Question: I have a predefined table in a mySQL database:

I am working on saving data inputted from the user to the database but I cant seem to any data to save in the database. With the following code I am trying to update the first row of the database (ID: 1 through OTHER 2: 0). What am I doing wrong?
'''
private java.sql.Connection con = null;
private PreparedStatement pst = null;
private ResultSet rs = null;
private String url = "jdbc:mysql://localhost:8889/deliveryEarn";
private String user = "root";
private String password = "root";
try {
con = DriverManager.getConnection(url, user, password);
Statement st = (Statement) con.createStatement();
st.executeUpdate("INSERT INTO incomeCalc " + "VALUES (3, 75, 6, 25, 18.50)");
con.close();
}
catch (SQLException ex) {
Logger lgr = Logger.getLogger(deliveryMain.class.getName());
lgr.log(Level.SEVERE, ex.getMessage(), ex);
}
'''
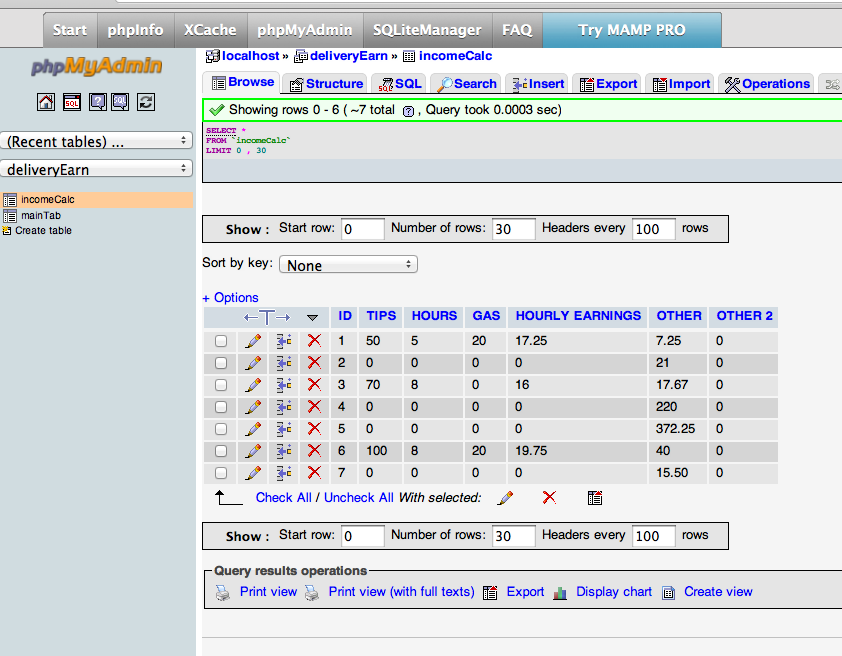
Answer: I think it will not work because the number of values is less than the number of columns in your table. What you have to do is to specify the name of columns to match the number of your values.
'''
INSERT INTO incomeCalc VALUES (3, 75, 6, 25, 18.50) // error
// the only way this will work is when you have only 5 columns in
// your table but in your case you have 7 that is why it will not work
'''
it should be
'''
INSERT INTO incomeCalc(specify columns here to the values bound to)
VALUES (3, 75, 6, 25, 18.50)
'''
<URL>
It is possible to write the INSERT INTO statement in two forms.
The first form doesn't specify the column names where the data will be inserted, only their values:
'''
INSERT INTO table_name
VALUES (value1, value2, value3,...)
'''
The second form specifies both the column names and the values to be inserted:
'''
INSERT INTO table_name (column1, column2, column3,...)
VALUES (value1, value2, value3,...)
'''